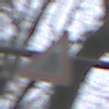
Verkehrszeichen: EinseitigVerengteFahrbahnRechts
Umgebung: Outdoor, Nature
Tageszeit: Midday
Wetter: Overcast
Licht: Natural
Jahreszeit: Autumn
Kontrast: LowContrast